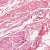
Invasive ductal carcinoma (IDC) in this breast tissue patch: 0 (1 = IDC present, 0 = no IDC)